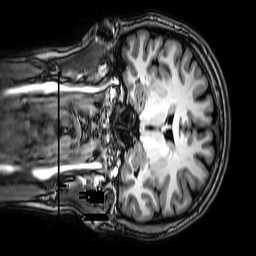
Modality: T1w
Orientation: coronal
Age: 30
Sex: female
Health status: ill
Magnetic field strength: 3 T
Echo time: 0.0038 s